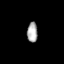
Tissue: prostate
Cell type: NK cells
Senescence score: 0.6861
Nuclear area (px): 207
Mean DAPI intensity: 169.986